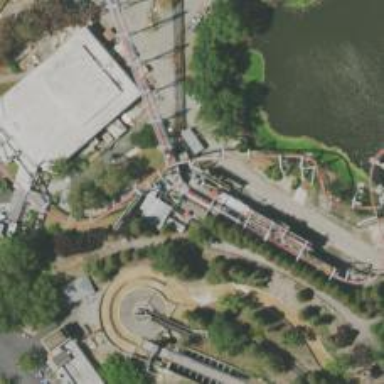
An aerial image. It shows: Thrilling roller coaster attraction.